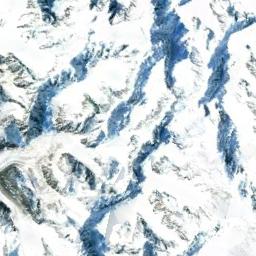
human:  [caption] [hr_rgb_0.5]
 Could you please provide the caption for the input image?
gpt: A snow-covered mountain covered in large areas .

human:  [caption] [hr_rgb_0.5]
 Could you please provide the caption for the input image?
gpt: A lot of snow is on the snowberg .

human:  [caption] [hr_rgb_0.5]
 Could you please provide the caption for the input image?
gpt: The snow berg is consist of bare land and white snow .

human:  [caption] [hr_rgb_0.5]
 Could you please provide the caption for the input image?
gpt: The snowberg is covered with glaciers and some knife-edge ridges are at the top of the snowberg .

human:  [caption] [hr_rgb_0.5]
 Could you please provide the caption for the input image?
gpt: There are full of snow on the snowberg .